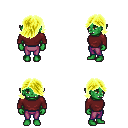
a pixel art fantasy rpg character, female body template, orc, green skin, maroon long-sleeve shirt, magenta pants, gold swoop hairstyle, four views (front, back, left, right), 2x2 character sprite sheet, small pixel art, hard edges, no anti-aliasing